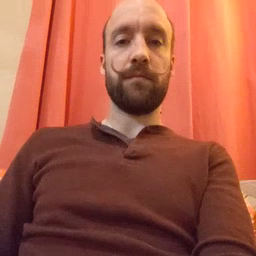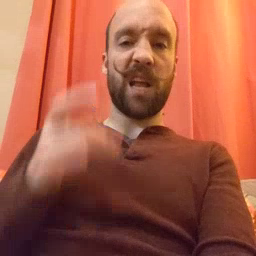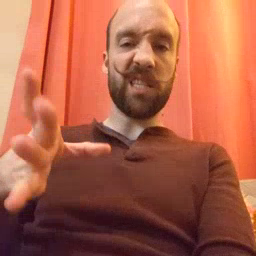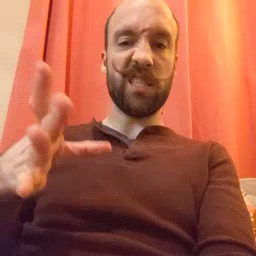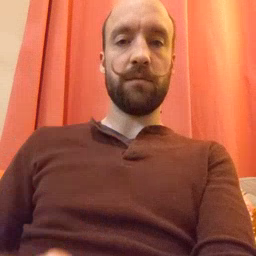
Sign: hate